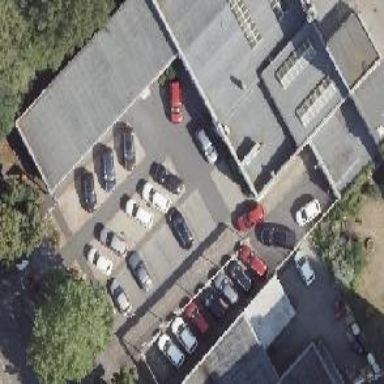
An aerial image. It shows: Shop that sells cars.